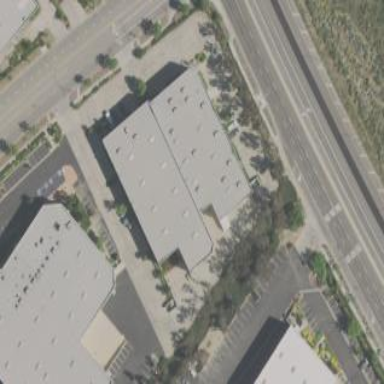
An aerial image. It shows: Warehouse building.